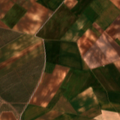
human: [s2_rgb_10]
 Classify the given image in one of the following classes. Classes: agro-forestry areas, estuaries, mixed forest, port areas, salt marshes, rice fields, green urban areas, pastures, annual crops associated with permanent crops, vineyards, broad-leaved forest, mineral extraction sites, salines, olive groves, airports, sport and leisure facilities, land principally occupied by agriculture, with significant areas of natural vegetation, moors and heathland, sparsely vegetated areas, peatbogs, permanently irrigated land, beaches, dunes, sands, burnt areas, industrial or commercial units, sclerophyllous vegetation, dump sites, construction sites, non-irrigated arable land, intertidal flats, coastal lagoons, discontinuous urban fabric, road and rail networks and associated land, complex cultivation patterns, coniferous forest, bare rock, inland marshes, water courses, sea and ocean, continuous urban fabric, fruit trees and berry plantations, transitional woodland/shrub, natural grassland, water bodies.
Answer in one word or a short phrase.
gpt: continuous urban fabric